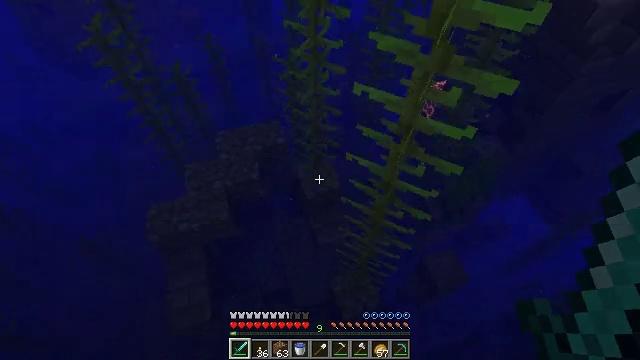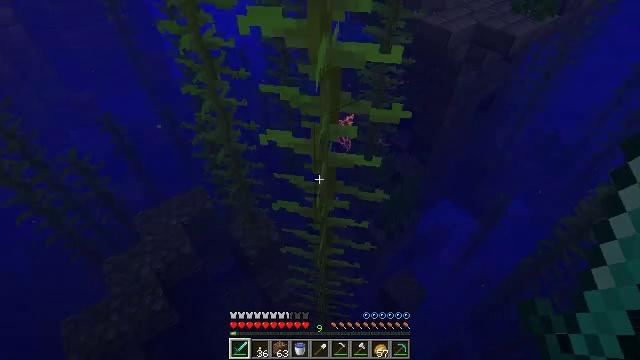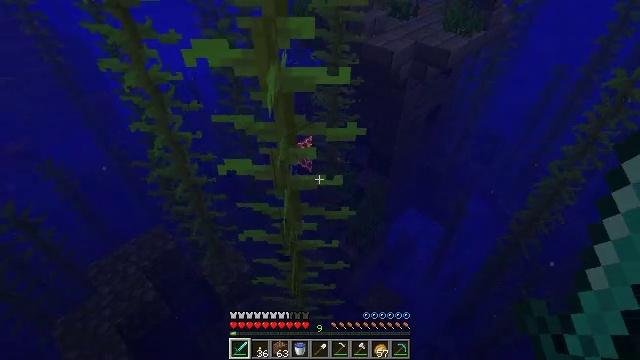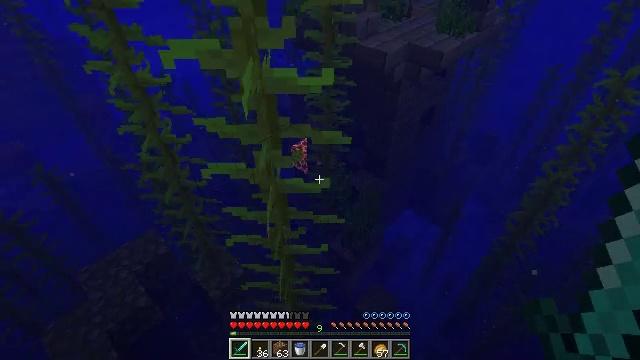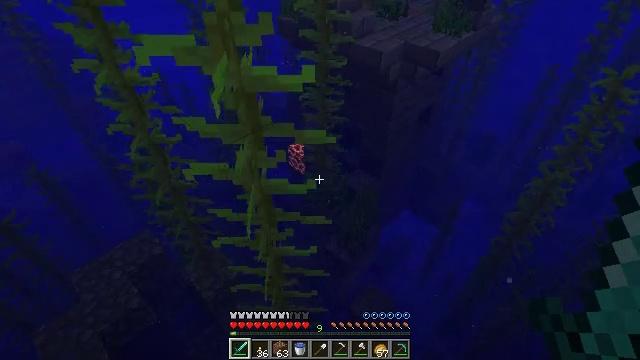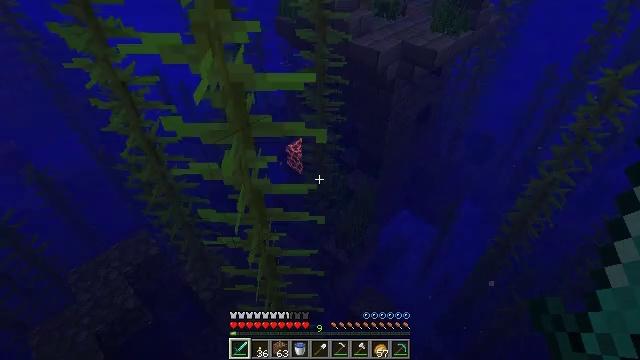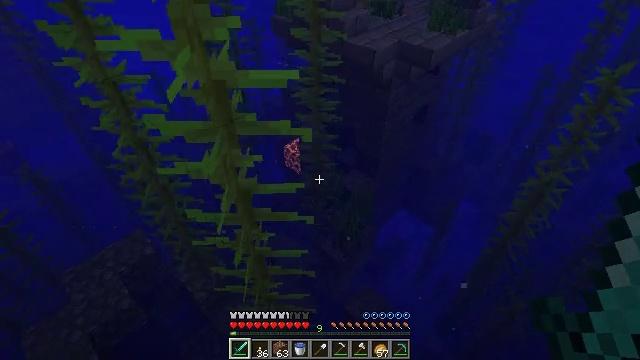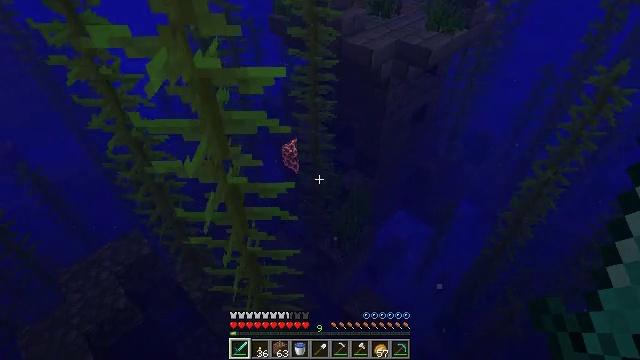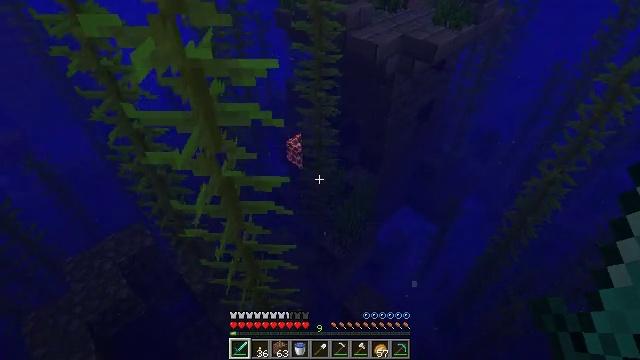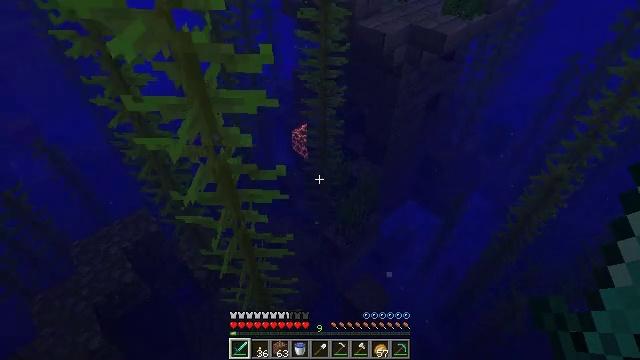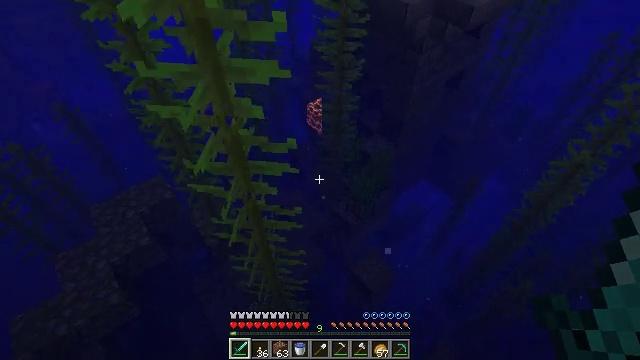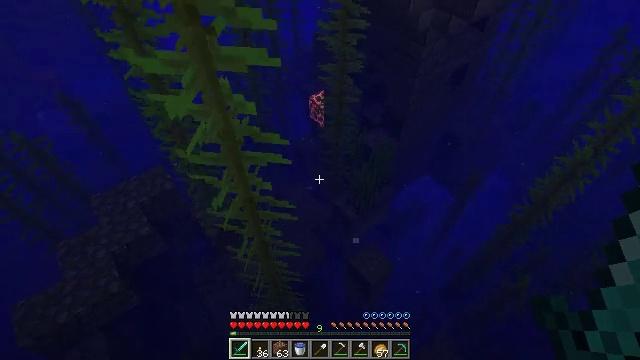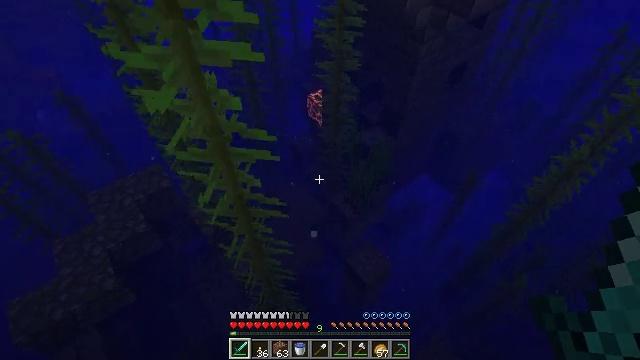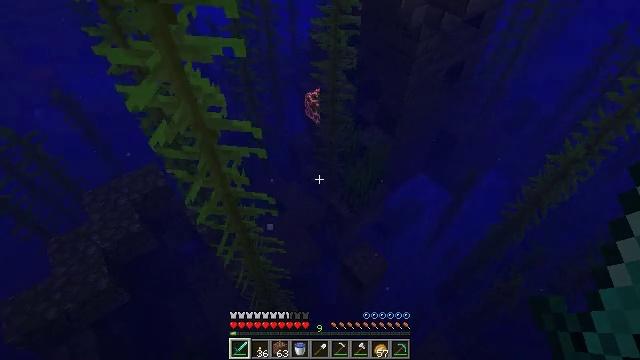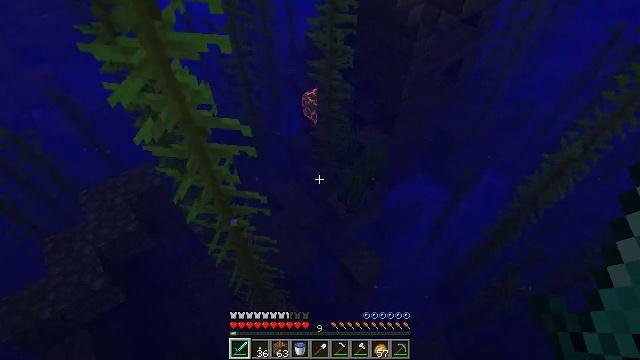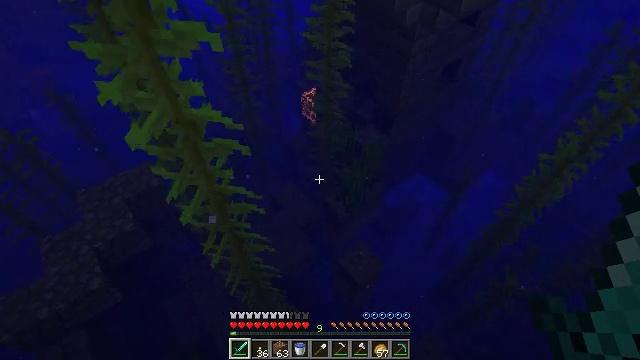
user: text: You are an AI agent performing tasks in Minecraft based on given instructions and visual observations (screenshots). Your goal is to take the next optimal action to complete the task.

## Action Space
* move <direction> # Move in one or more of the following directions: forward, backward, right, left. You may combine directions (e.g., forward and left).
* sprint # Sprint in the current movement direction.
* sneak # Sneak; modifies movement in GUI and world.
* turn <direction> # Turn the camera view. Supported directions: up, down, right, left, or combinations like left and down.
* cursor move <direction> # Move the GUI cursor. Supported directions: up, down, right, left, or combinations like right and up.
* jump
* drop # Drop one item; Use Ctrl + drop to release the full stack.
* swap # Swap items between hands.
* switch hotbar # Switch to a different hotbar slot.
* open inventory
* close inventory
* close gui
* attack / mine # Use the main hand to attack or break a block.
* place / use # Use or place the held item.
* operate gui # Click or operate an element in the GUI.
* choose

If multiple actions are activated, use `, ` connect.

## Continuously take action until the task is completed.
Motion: motion action
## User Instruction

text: Harvest kelp plant in the water.
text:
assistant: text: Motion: move right, turn right and up
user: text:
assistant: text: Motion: move right, turn right and up
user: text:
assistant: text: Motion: move right
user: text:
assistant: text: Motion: move right
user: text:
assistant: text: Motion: move right
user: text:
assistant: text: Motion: move right
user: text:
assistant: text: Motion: move right
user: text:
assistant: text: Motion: move right, turn left
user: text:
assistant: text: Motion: move right, turn left and down
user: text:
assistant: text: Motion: move right, turn left and down
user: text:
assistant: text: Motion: move right, turn left and down
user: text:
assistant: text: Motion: move right
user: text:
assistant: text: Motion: move right
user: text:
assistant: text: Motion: move right
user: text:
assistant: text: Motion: move right
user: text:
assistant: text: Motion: move forward and move right
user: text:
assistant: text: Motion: move forward and move right
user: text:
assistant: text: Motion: move forward and move right
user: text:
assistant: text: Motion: move forward and move right
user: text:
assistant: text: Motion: move forward and move right
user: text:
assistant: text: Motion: move forward
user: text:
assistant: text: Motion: move forward, turn left and up
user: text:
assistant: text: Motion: move forward, turn left and up
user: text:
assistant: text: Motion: move forward, turn left and up
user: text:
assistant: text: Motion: move forward, turn left and up
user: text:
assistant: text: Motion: move forward, sprint
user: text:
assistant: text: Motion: move forward, sprint
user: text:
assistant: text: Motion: move forward, sprint
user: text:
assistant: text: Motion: move forward, sprint
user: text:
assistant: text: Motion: move forward, sprint